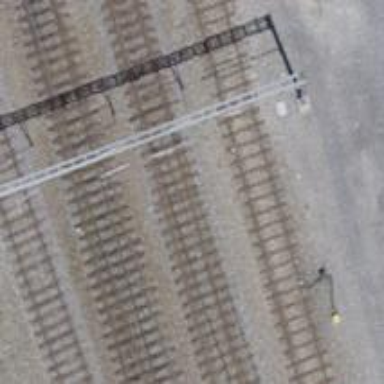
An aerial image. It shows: Single-track electrified railway with contact line.